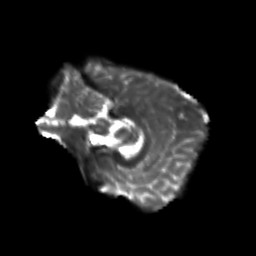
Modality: T2w
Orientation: sagittal
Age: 19
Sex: female
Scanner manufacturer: siemens
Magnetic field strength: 3 T
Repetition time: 3.5 s
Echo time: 0.125 s